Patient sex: F
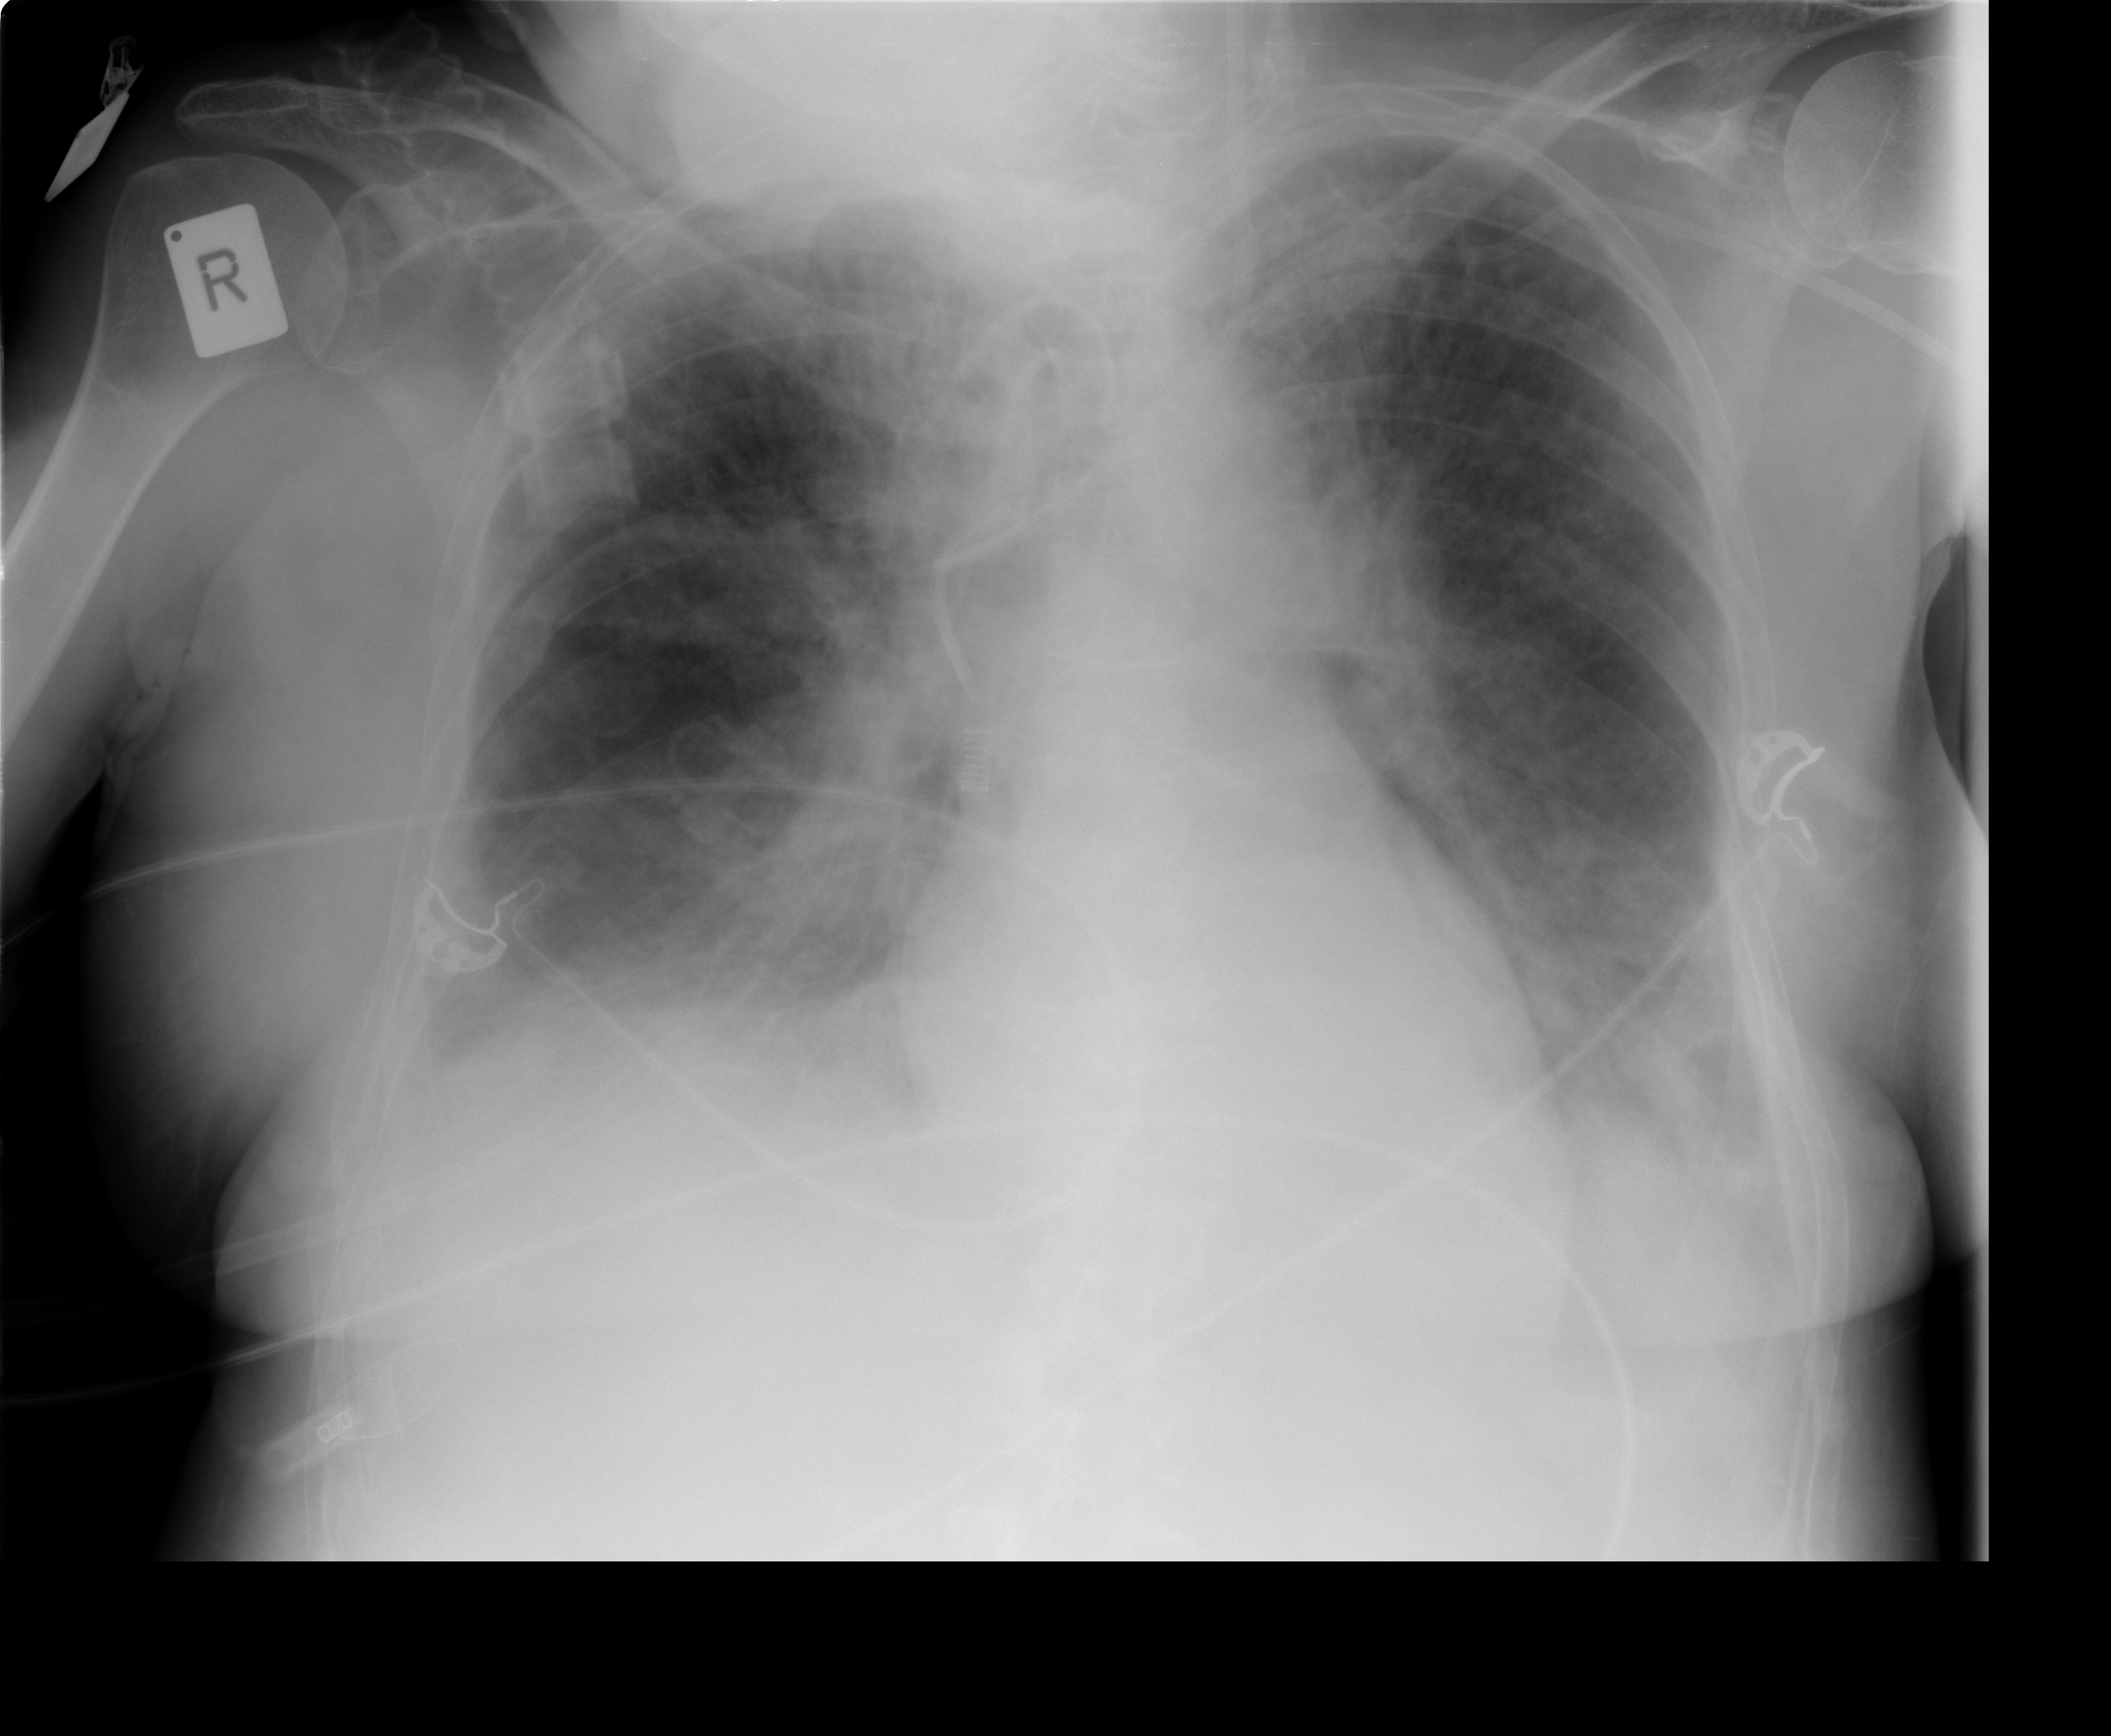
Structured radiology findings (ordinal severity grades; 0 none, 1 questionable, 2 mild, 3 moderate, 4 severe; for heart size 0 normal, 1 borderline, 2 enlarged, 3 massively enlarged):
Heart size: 0
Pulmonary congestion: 3
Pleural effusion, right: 2
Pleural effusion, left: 2
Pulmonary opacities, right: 3
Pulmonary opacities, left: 3
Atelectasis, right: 3
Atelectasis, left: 3